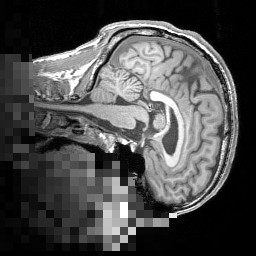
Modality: T1w
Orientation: sagittal
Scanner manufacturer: siemens
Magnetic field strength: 3 T
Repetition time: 1.5 s
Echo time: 0.00291 s